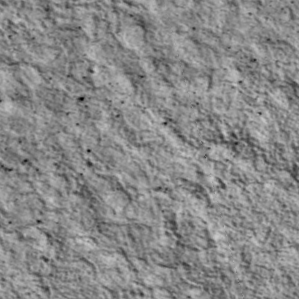
Label: non_frost